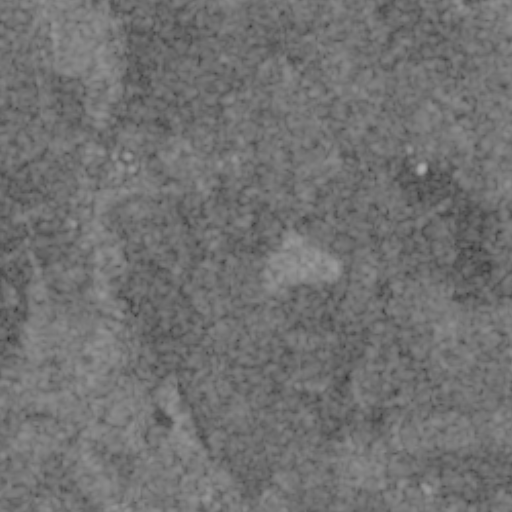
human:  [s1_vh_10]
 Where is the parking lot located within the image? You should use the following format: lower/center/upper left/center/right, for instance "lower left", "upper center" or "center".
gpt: The parking lot is located in the center left of the image.
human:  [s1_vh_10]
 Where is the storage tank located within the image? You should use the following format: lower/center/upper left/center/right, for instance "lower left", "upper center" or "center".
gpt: The storage tank is located in the upper center of the image.
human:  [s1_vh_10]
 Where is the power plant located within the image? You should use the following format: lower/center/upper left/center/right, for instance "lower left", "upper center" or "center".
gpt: There is no power plant in the image.

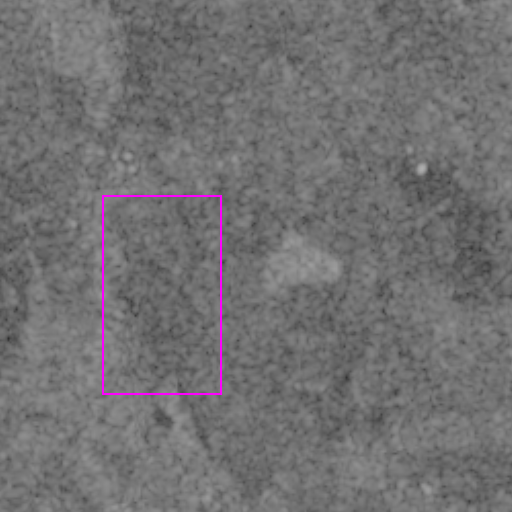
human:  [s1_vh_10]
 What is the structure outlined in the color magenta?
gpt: The structure outlined in magenta is a crop field.
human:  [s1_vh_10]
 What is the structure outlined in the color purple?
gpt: There is no purple outline.